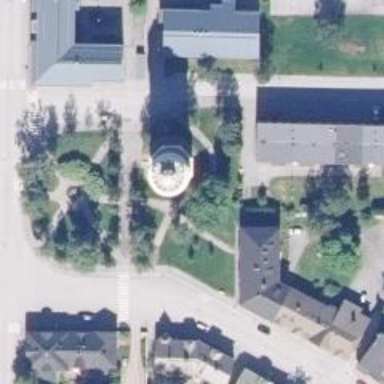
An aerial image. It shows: Water tower that is man-made.